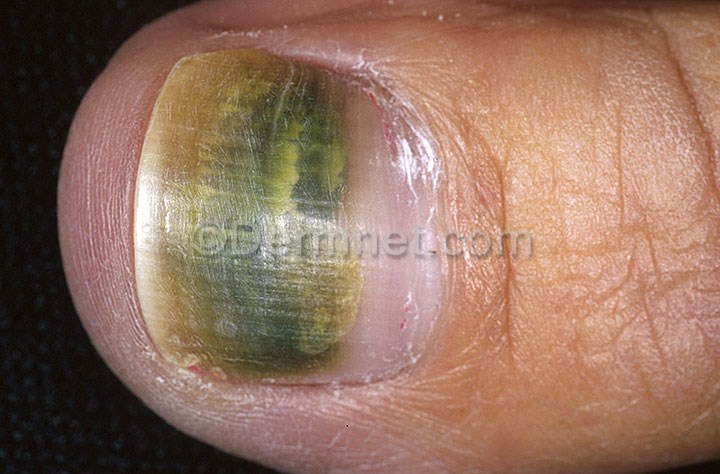
Disease: Nail Fungus and other Nail Disease